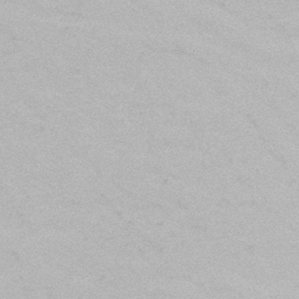
Label: frost